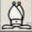
Piece: wB